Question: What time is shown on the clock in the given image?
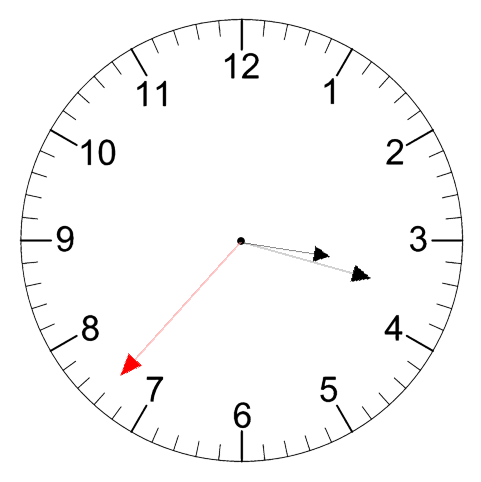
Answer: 03:17:37